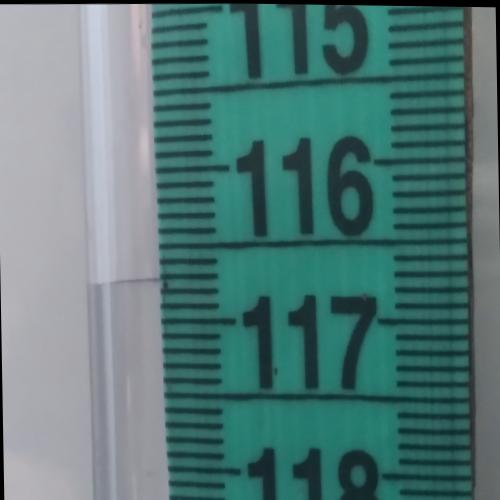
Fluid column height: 116.7 cm